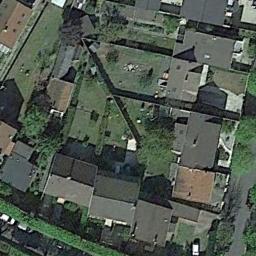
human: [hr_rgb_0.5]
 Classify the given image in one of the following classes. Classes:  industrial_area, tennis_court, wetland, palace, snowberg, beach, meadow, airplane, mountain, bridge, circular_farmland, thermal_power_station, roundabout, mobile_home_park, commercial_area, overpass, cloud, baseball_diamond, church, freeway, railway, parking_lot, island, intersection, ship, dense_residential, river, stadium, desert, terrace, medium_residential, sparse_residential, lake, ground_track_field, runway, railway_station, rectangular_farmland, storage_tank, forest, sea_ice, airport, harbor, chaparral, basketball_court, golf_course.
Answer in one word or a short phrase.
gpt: dense_residential